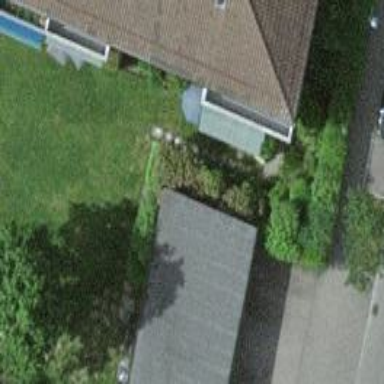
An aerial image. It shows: Group of garages.